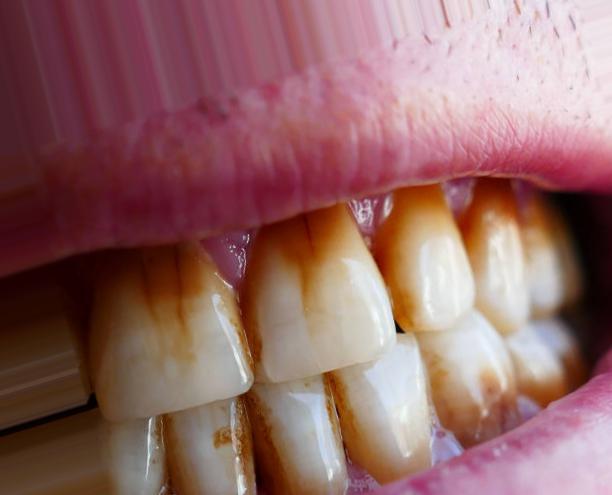
Condition: Tooth Discoloration